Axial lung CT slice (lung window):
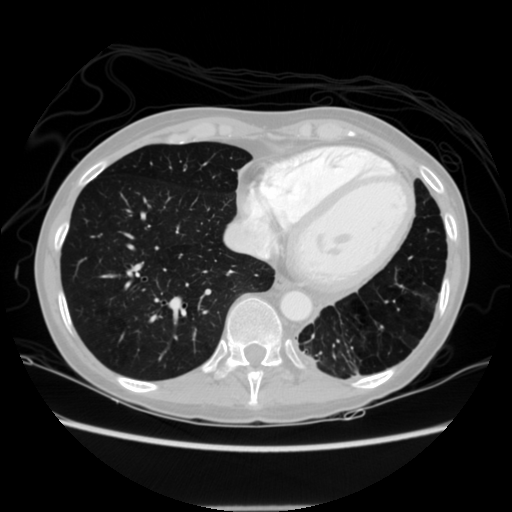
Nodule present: no